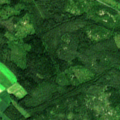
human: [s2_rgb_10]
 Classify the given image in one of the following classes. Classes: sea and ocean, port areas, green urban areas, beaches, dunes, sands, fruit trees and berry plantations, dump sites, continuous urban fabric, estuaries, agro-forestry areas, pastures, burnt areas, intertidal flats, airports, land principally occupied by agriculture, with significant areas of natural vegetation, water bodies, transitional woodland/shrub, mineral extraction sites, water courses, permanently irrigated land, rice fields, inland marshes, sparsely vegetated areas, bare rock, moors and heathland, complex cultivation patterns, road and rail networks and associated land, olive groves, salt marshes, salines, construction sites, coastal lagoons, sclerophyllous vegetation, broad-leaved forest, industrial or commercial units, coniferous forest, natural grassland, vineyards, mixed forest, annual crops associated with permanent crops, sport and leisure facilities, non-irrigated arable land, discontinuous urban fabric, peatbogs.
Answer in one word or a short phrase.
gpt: land principally occupied by agriculture, with significant areas of natural vegetation, coniferous forest, mixed forest, transitional woodland/shrub